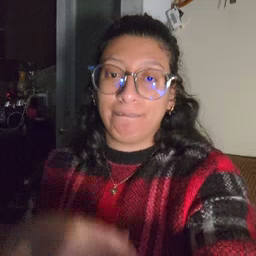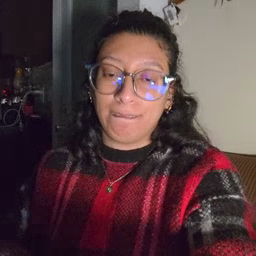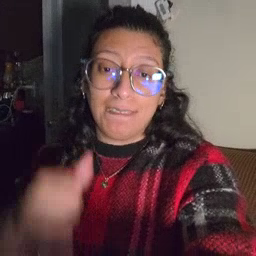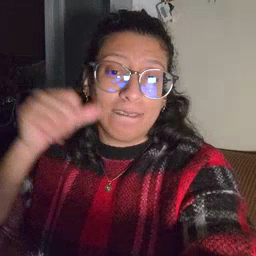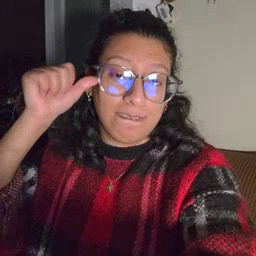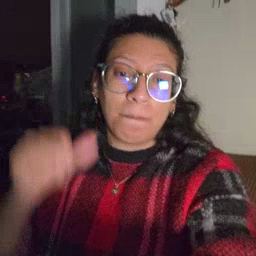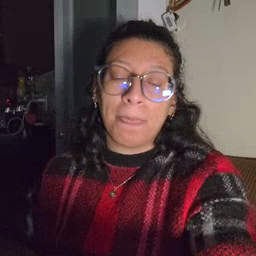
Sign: yesterday